Describe the contrast between these two images.
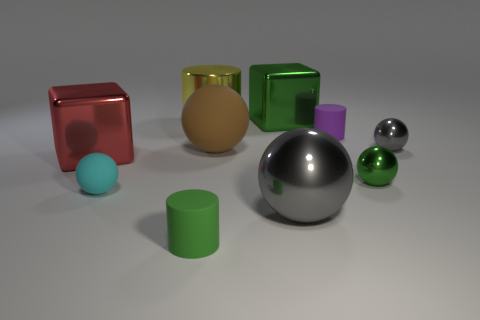
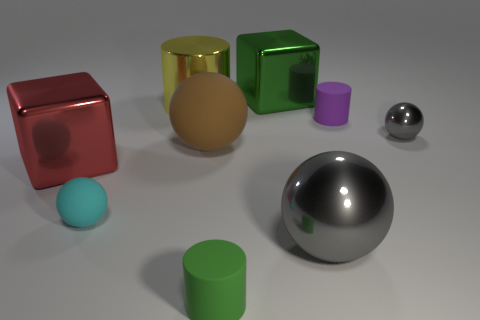
the tiny green shiny sphere in front of the yellow thing is gone
the small green metal sphere is gone
the green metal sphere is missing
the small green metallic thing is no longer there
the small green metal ball that is in front of the red thing has disappeared
the small green metallic sphere that is in front of the brown thing is gone